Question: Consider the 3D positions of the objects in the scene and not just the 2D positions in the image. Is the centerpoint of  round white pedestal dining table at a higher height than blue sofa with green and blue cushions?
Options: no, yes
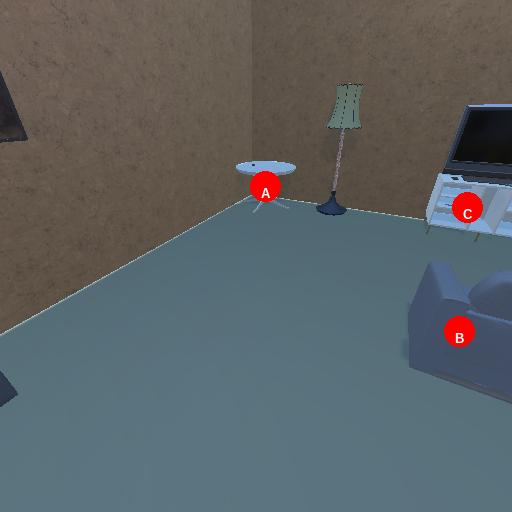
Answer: no